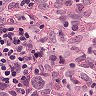
Metastatic tissue present: yes